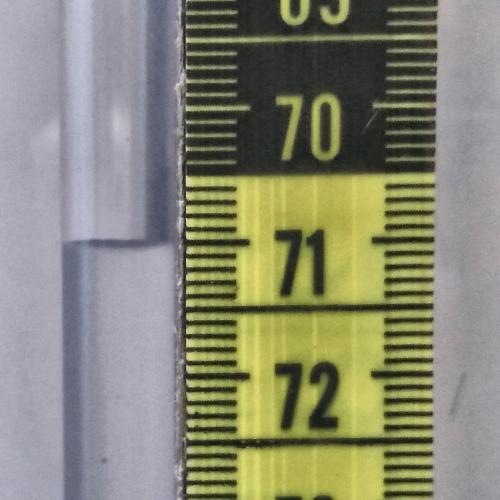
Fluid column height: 71.0 cm